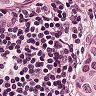
Metastatic tissue present: yes